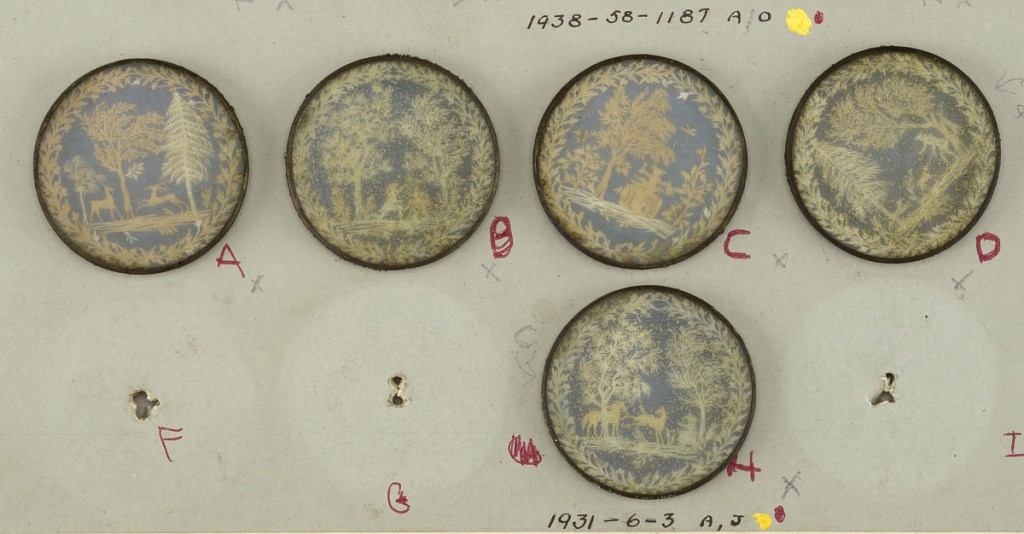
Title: Set of Ten Buttons
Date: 1775–80
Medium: Cut paper on silk set in copper with glass covers
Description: The cut paper (decoupage) is over a woven blue silk that creates a more minutely detailed but similar effect to the ivory and foil buttons of the period.  These depict a goatherd couple with love altar and celebrating under trees.